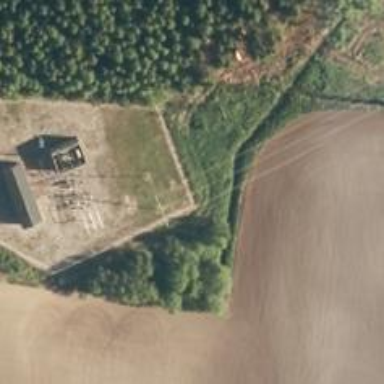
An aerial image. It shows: Power tower.